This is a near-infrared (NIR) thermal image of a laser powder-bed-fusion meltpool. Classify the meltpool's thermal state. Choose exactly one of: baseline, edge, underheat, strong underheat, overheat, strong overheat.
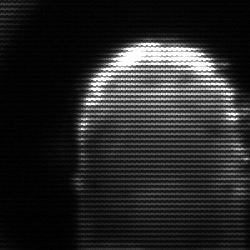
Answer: baseline